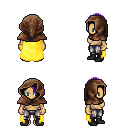
a pixel art fantasy rpg character, female body template, human, tanned skin, yellow cape, metal pants, purple bangs hairstyle, cloth hood, bracelets, black shoes, four views (front, back, left, right), 2x2 character sprite sheet, small pixel art, hard edges, no anti-aliasing